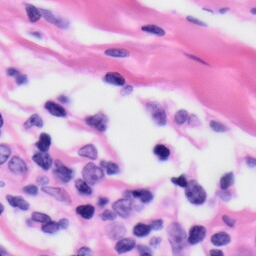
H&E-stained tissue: Skin